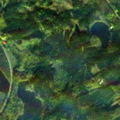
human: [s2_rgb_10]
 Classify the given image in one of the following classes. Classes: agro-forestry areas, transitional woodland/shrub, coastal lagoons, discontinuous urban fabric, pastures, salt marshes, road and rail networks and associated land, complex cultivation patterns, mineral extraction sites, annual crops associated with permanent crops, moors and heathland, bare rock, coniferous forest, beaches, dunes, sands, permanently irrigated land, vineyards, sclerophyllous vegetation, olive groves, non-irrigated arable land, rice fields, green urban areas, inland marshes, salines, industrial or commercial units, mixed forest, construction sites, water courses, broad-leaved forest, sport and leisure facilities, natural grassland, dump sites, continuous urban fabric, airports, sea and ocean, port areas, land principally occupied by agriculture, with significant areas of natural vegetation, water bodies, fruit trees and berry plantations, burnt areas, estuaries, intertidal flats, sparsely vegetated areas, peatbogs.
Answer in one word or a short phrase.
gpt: coniferous forest, mixed forest